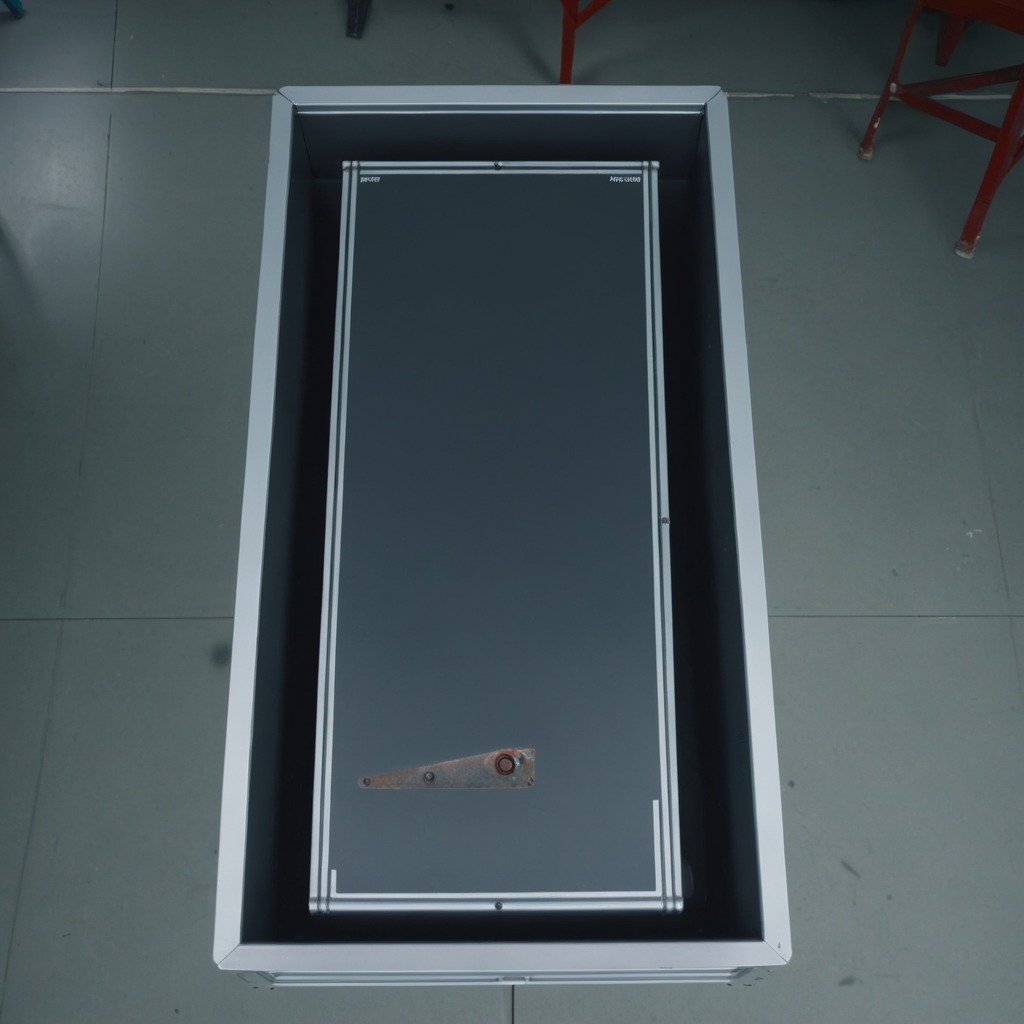
A metal saw is lying on a toolbox surface in an airplane hangar workshop.